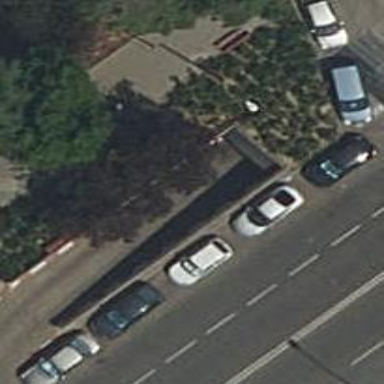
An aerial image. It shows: Motorcycle parking facility.